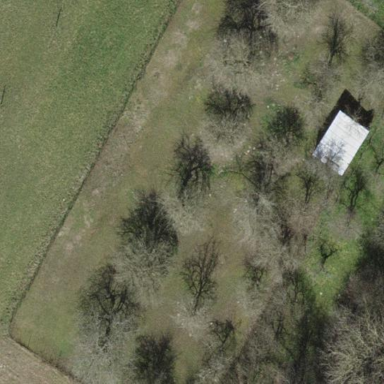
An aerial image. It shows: Orchard.